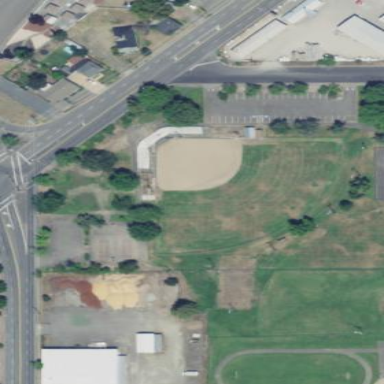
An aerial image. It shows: Softball pitch for leisure sports.